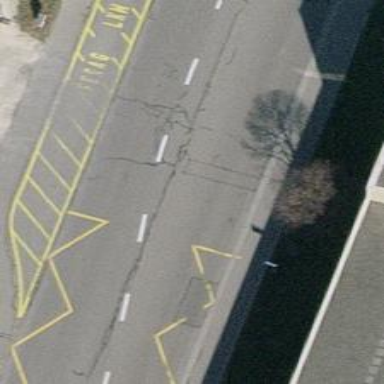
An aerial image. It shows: Public transport stop position.